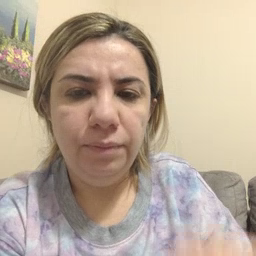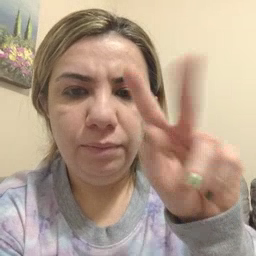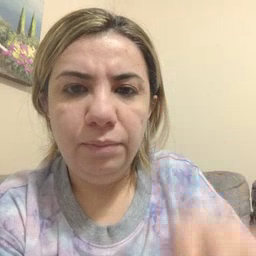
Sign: TV